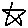
Label: star